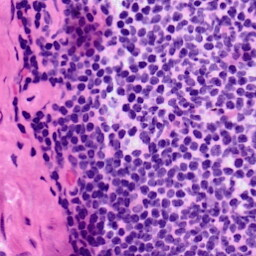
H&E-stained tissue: LymphNode